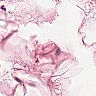
Metastatic tissue present: no